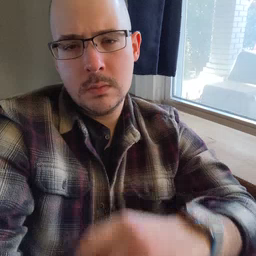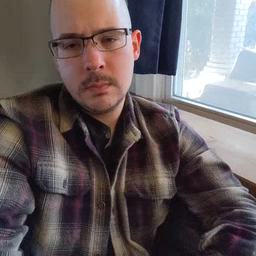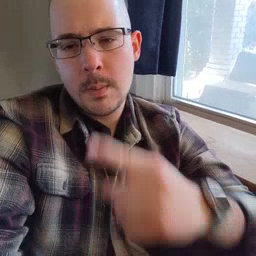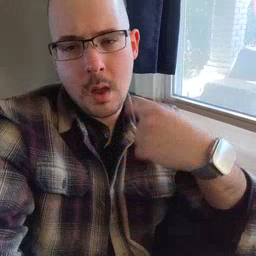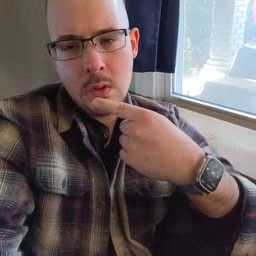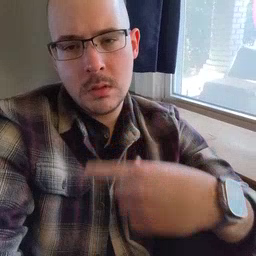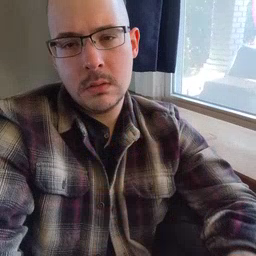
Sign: mouth